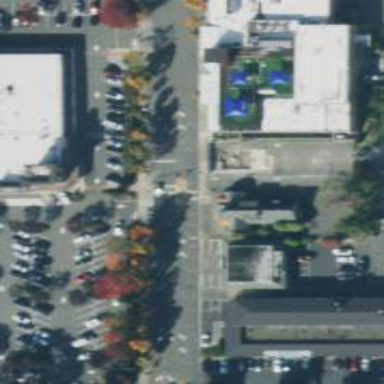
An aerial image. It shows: Footway located on traffic island.